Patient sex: M
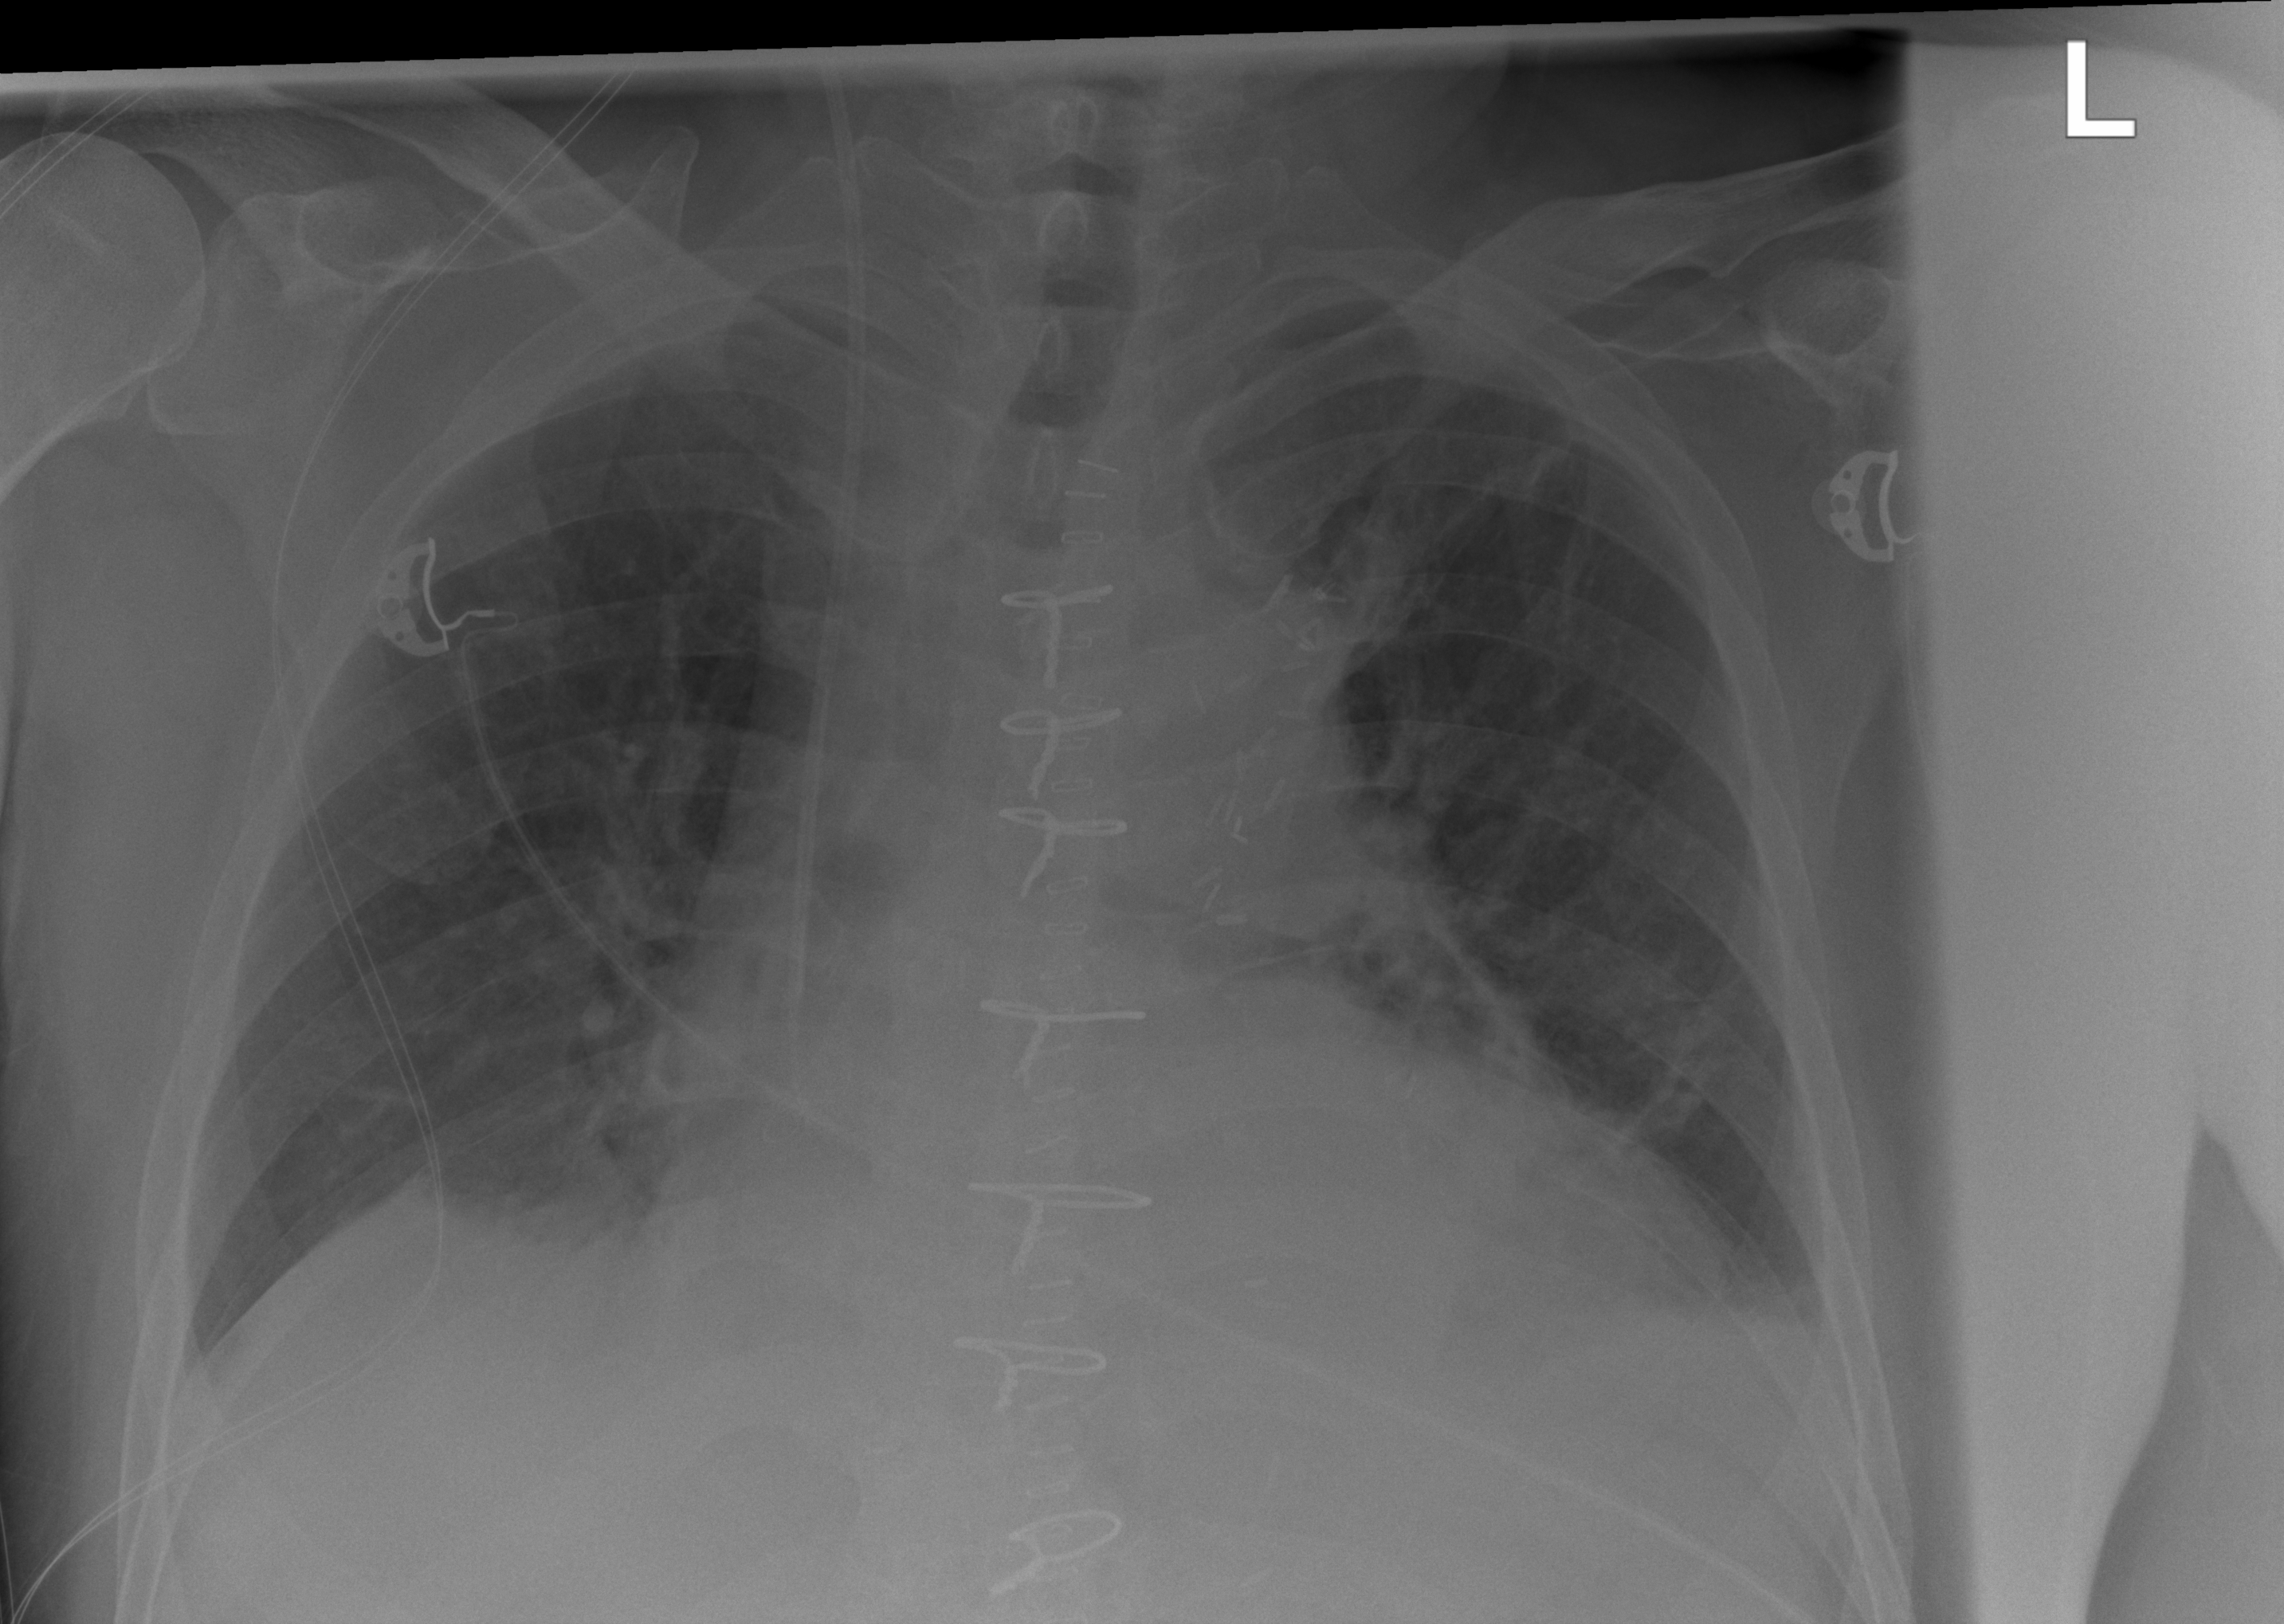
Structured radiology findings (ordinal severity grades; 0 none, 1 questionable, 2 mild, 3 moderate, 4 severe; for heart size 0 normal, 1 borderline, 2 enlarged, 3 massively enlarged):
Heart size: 2
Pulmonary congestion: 2
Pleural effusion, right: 2
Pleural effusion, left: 2
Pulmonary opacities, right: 2
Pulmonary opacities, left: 0
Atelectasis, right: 2
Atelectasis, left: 2